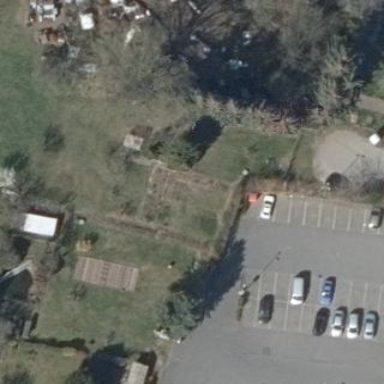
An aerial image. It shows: Allotments area.